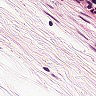
Metastatic tissue present: no